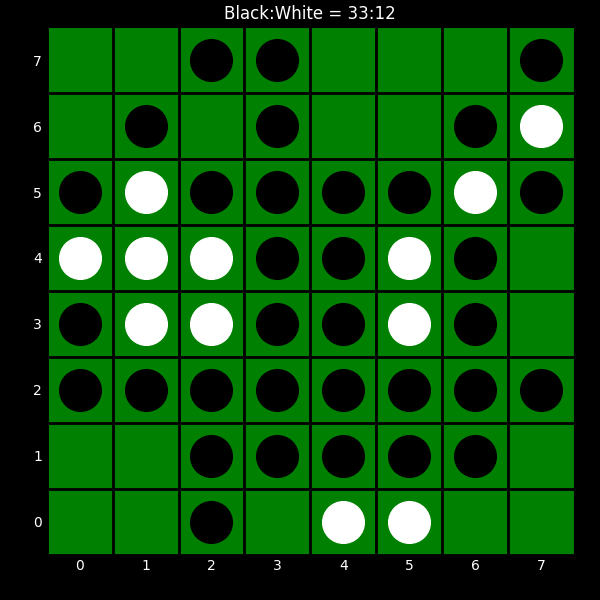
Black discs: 33
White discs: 12